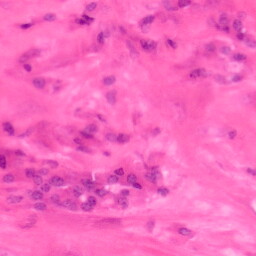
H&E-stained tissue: Colon